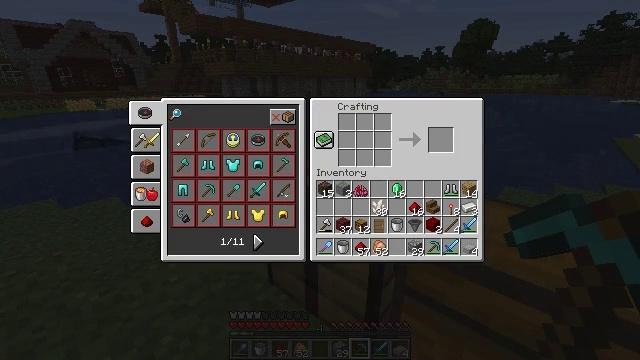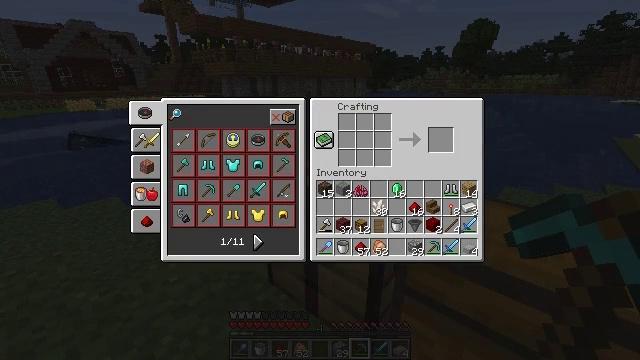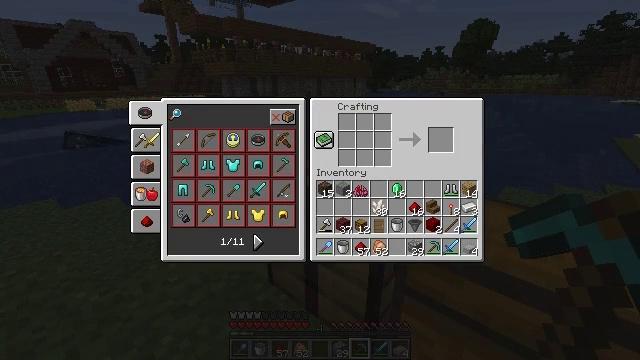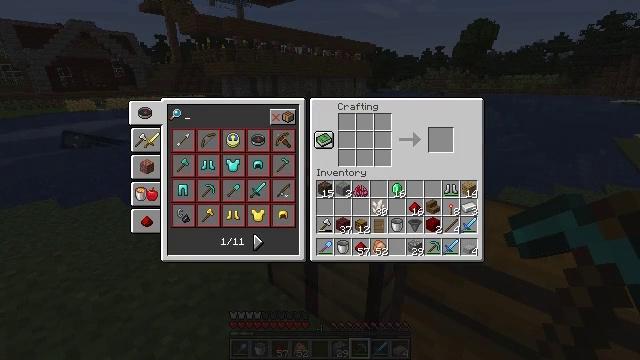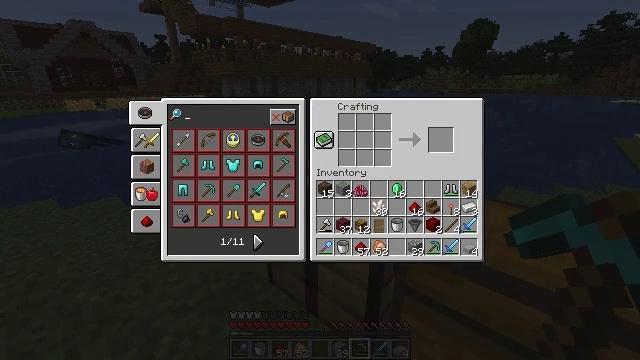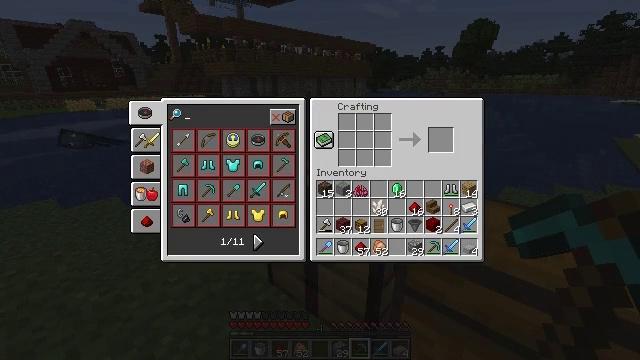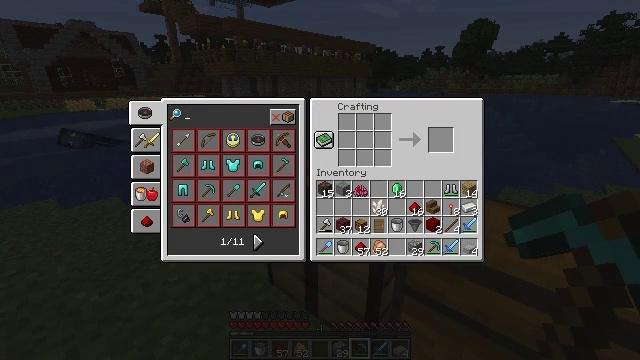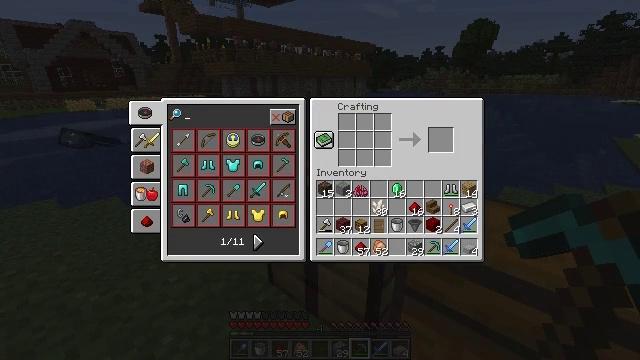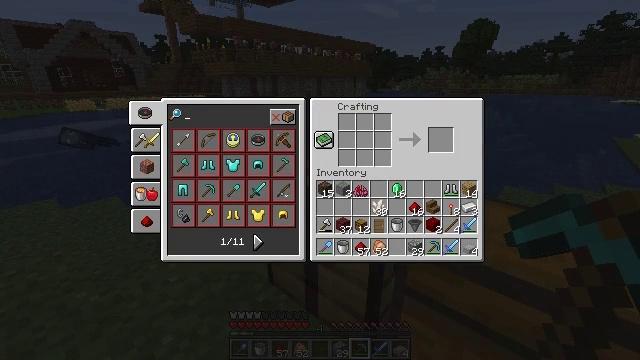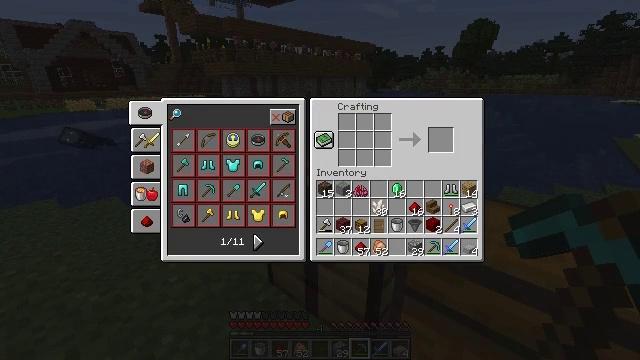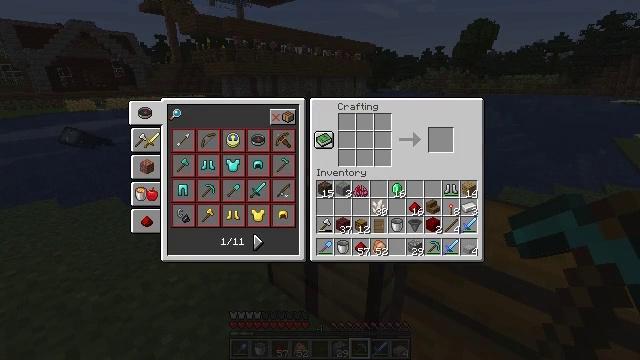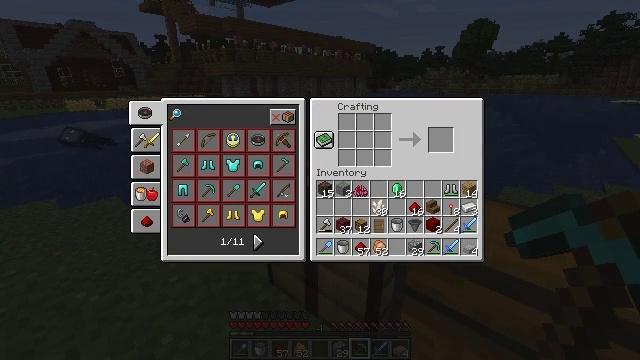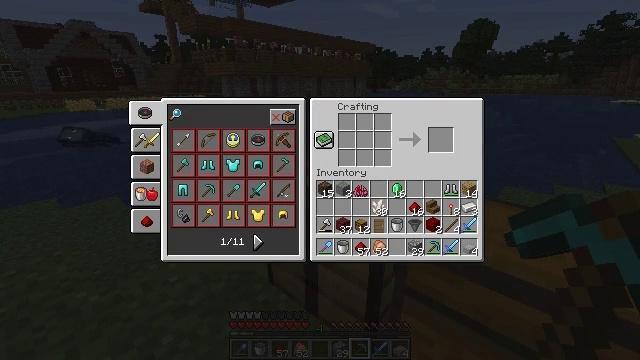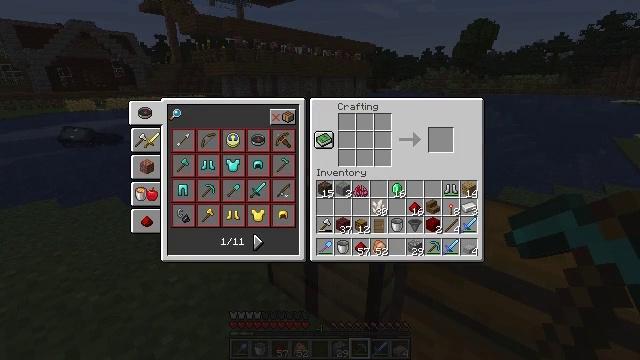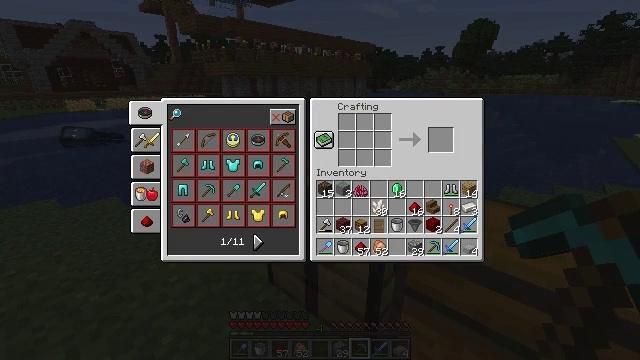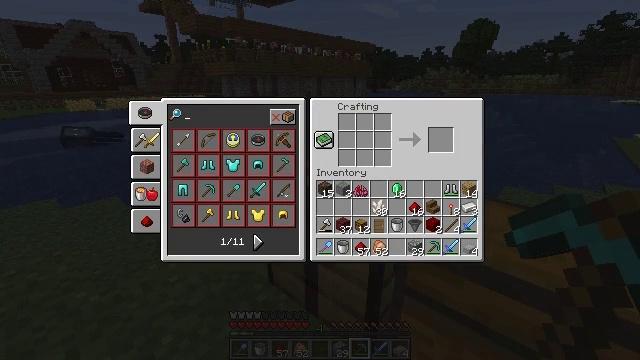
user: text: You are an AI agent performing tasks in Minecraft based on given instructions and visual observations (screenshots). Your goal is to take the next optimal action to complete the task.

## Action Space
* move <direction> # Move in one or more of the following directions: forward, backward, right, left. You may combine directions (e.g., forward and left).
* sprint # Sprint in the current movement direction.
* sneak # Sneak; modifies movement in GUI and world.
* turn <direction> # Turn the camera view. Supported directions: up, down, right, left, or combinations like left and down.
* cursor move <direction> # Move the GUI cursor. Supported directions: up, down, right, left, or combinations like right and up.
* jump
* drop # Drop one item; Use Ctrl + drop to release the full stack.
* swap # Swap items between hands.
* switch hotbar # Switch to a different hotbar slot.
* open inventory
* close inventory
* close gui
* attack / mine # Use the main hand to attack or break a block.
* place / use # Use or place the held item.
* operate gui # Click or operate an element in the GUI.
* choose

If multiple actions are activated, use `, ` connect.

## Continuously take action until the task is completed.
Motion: motion action
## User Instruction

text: Use cobblestones and redstone to craft a dropper.
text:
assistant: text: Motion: no_op
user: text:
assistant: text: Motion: no_op
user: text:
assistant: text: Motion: no_op
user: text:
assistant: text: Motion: no_op
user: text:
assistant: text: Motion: no_op
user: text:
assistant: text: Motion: no_op
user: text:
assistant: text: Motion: no_op
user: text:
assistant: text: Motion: no_op
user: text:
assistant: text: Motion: no_op
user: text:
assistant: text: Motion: no_op
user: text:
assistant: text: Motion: no_op
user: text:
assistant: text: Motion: no_op
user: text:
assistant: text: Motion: no_op
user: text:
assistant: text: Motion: no_op
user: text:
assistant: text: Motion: no_op
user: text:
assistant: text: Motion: no_op
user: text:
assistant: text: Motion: no_op
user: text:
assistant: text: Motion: move right
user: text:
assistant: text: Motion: move right
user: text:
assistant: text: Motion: move right
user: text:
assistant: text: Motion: no_op
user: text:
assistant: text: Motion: no_op
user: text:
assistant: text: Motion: no_op
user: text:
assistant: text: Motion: no_op
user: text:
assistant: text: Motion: no_op
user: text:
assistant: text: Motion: no_op
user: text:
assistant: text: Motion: no_op
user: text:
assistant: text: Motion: no_op
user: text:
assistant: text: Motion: no_op
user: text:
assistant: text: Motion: no_op